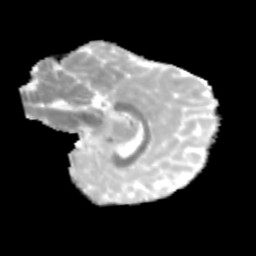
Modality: MD
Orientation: sagittal
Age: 10
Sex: female
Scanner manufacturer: siemens
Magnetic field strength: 3 T
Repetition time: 3.8 s
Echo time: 0.07 s